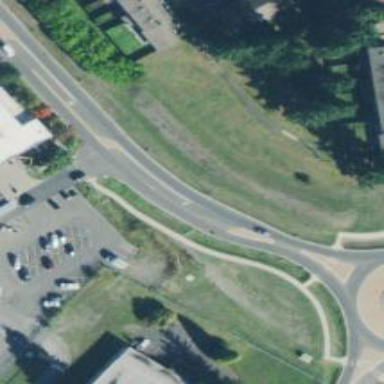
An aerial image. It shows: Tertiary link road.